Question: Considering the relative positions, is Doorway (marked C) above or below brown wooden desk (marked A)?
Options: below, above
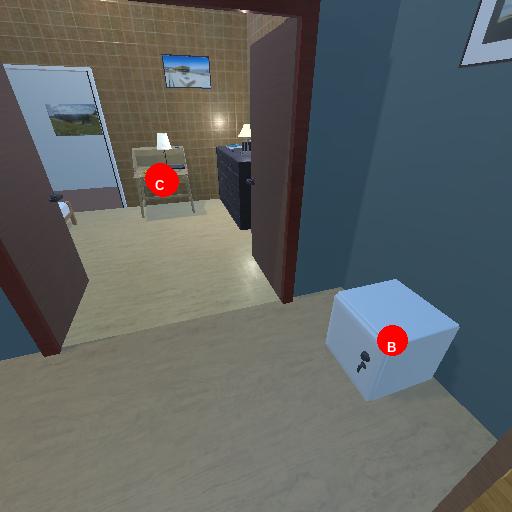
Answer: below